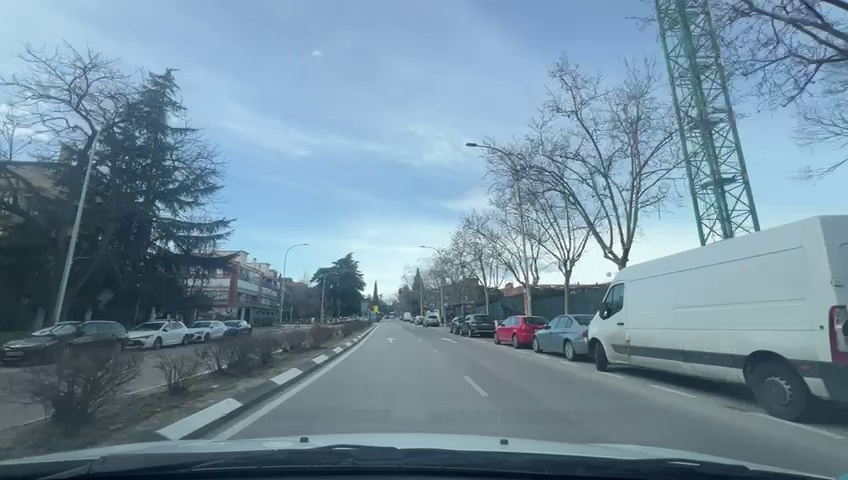
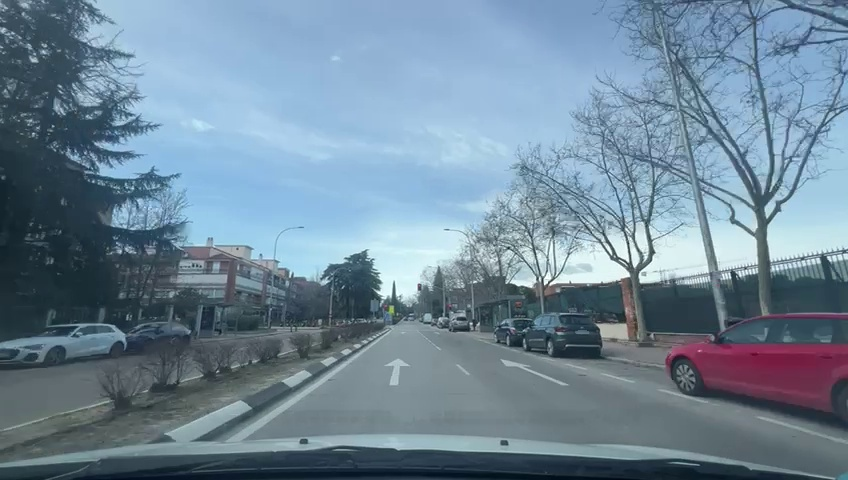
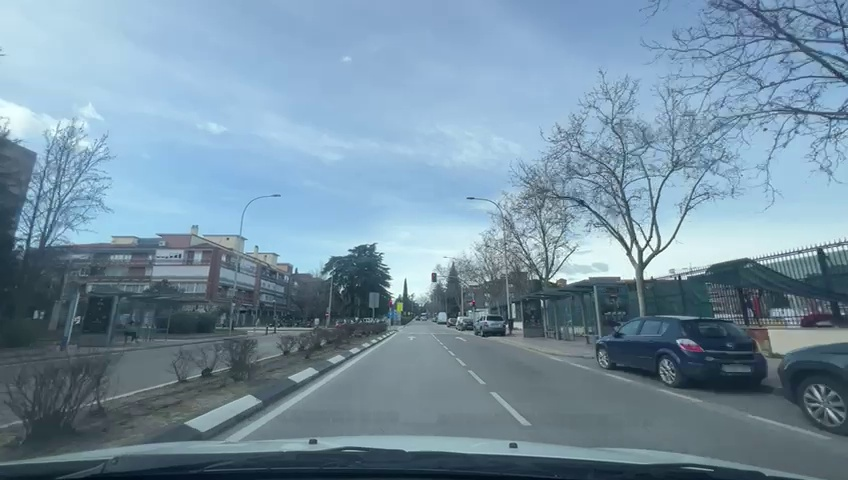
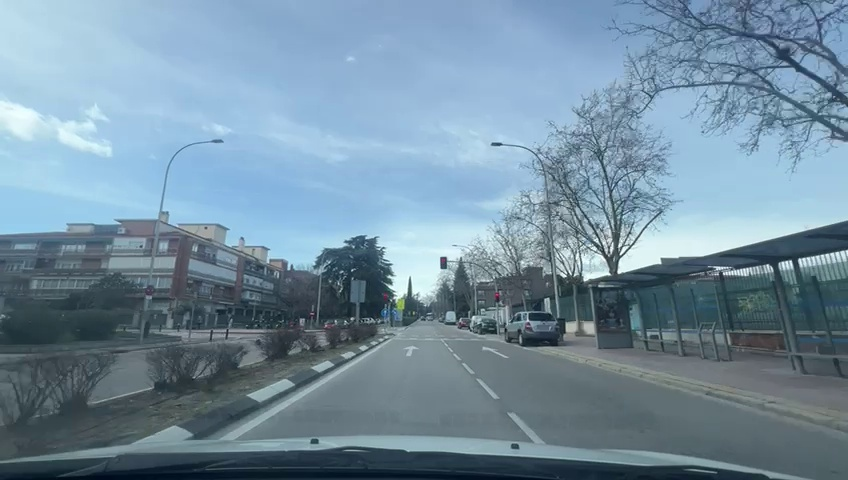
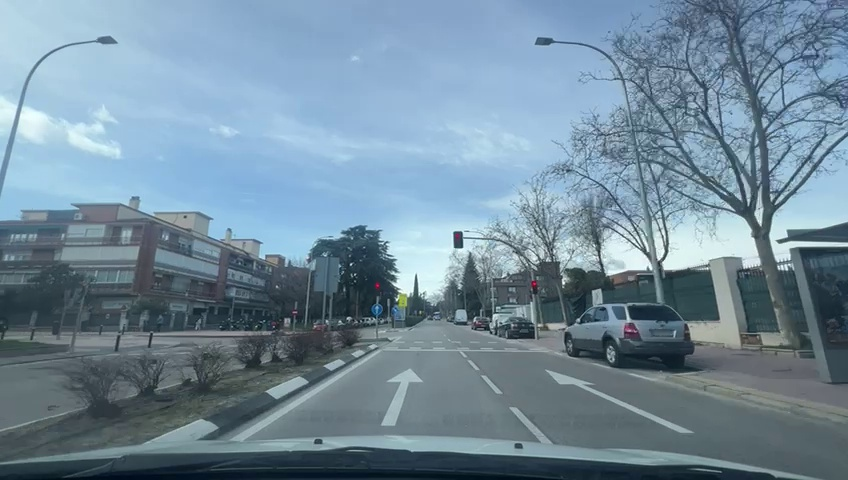
Situation: Traffic light
Question: Do you observe any red traffic light regulating the ego lane?
Answer: Yes
Reasoning: yes the red light can be seen with the ego lane

Situation: Traffic light
Question: What is the color of the traffic light regulating the ego lane?
Answer: Red
Reasoning: The traffic light which is in front of the ego lane is red.

Situation: Traffic light
Question: Is the ego vehicle positioned in a dedicated right-turn lane before the traffic light?
Answer: No
Reasoning: no, the vehicle is on the left side of the road and the arrows are marking straight.

Situation: Traffic light
Question: Is the ego vehicle positioned in a dedicated left-turn lane before the traffic light?
Answer: No
Reasoning: no, the vehicle is on the left side of the road and the arrows are marking straight.

Situation: Traffic light
Question: Are multiple traffic lights regulating the ego direction of travel displaying different colors simultaneously?
Answer: No
Reasoning: no, we can see two traffic lights and both are showing red.